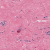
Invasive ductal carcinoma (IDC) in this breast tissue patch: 0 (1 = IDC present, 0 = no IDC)